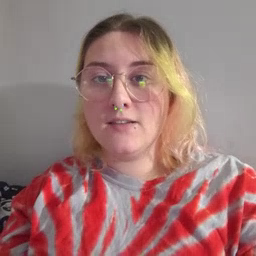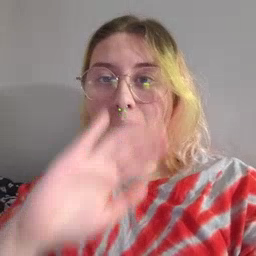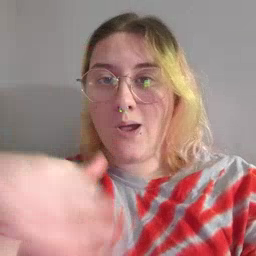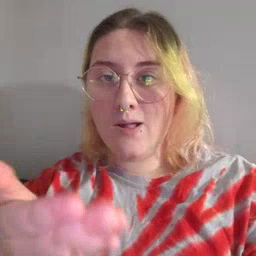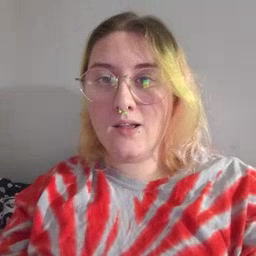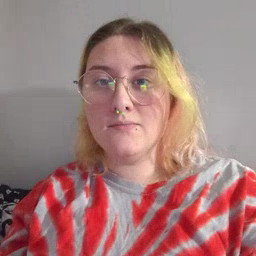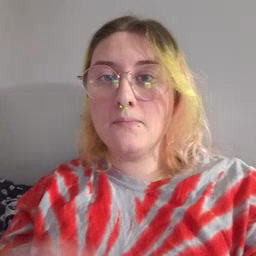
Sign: all